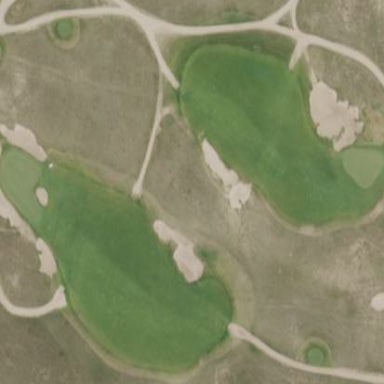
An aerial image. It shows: Golf fairway in the image.